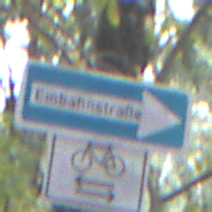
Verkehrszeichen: EinbahnstrasseRechtsweisend
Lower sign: RichtungsangabeDurchPfeile9
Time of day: SunriseSunset
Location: Outdoor (Nature)
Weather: NotSpecified
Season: Autumn
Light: Natural